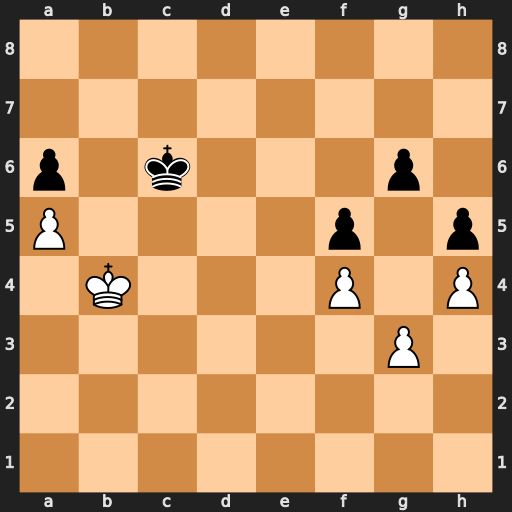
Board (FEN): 8/8/p1k3p1/P4p1p/1K3P1P/6P1/8/8
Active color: w
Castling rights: -
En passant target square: -
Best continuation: Kc4 Kd6 Kd4